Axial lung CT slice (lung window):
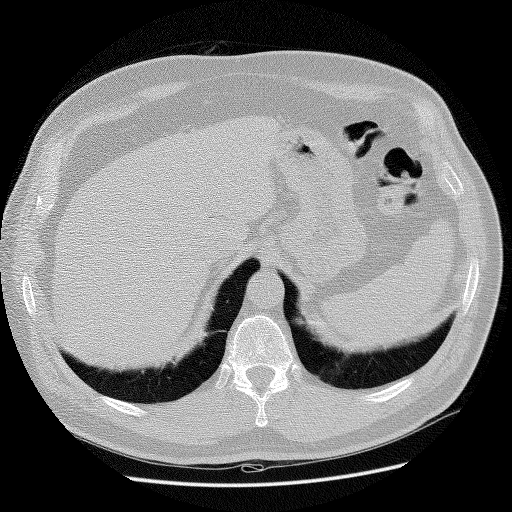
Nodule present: no